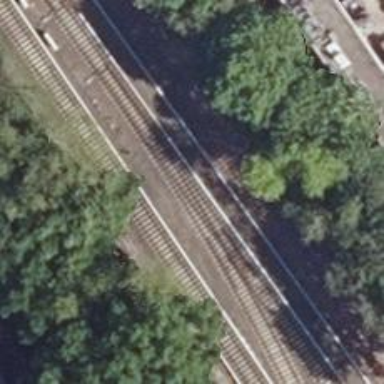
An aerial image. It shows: Railway switch.